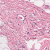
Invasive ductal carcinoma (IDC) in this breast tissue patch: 0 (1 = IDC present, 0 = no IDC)